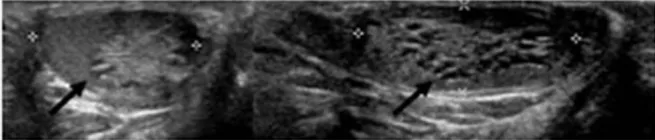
Pre-operative ultrasound of present case. Cysts in the right mediastinum testis (black arrow).
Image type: radiology (ultrasound)